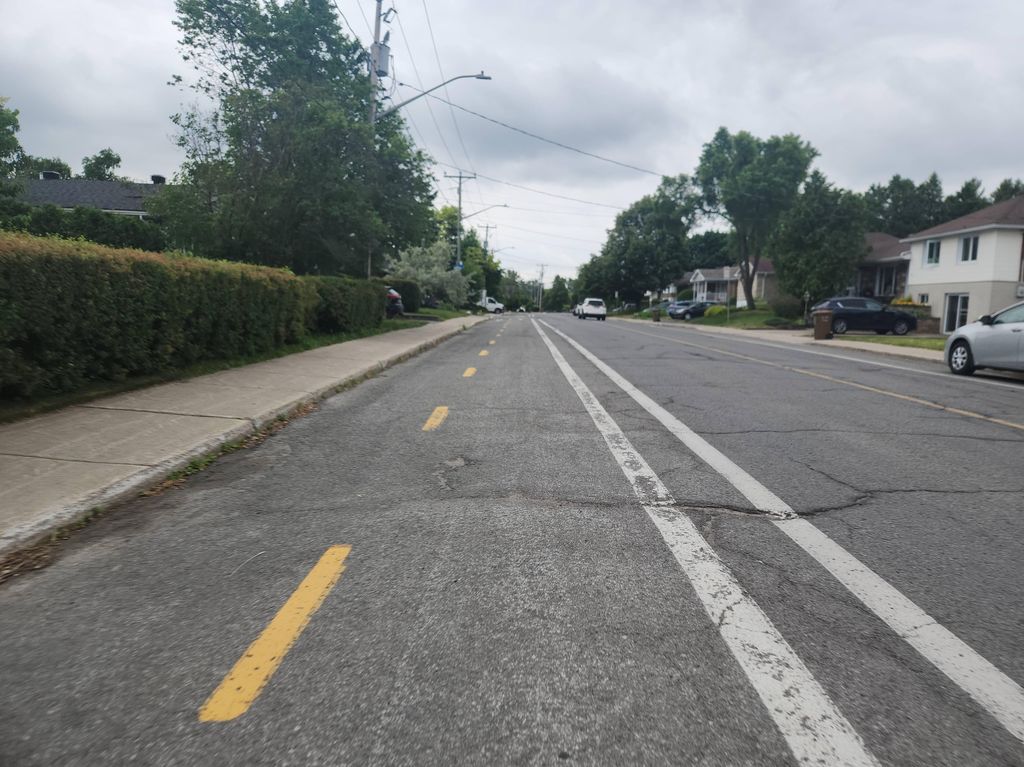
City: montreal